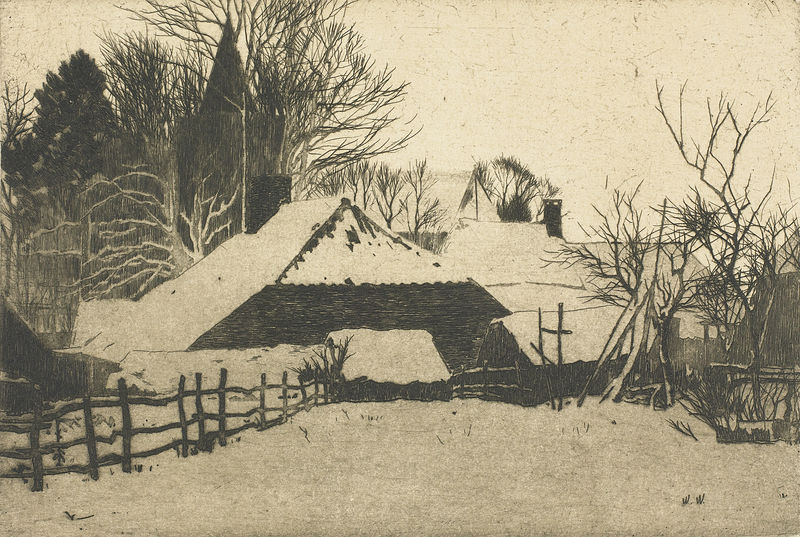
Titel: Winteravond, Ede
Künstler: Willem Witsen
Standort: Amsterdam
Institution: Rijksmuseum
Schlagwörter: window, windows, wood, cloud, sky, tree, building, house, landscape, nature, roof, trees, snow, winter, pine, black and white, etching, fall, door, fence, day, place, medieval, hut, cabin, farm, branches, tent, chimney, structure, dead tree, scary, photograph, barn, woods, alone, daylight, shed, 19th century, post card, carbon, roaming, conifer, snowdrift, paling, farm buildings, old farm biuldings, chimpey, rest house, scandanavian